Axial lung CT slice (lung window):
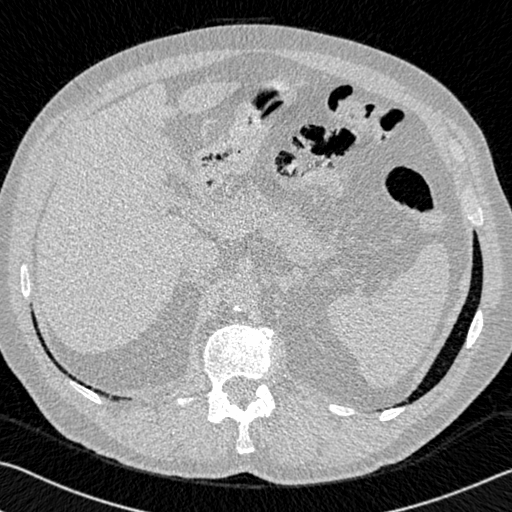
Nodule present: no